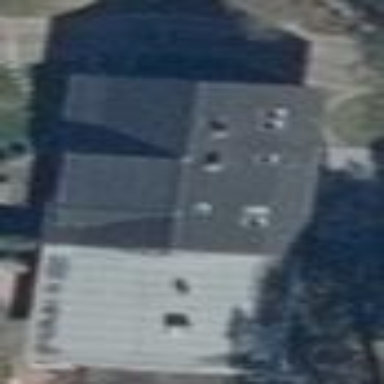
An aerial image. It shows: Simple house.